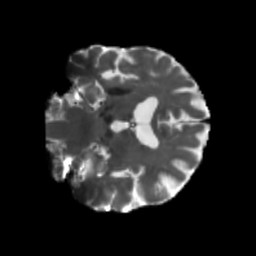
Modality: T2w
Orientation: coronal
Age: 68
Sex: male
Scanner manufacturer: siemens
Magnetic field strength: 3 T
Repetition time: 5.25 s
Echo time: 0.08 s